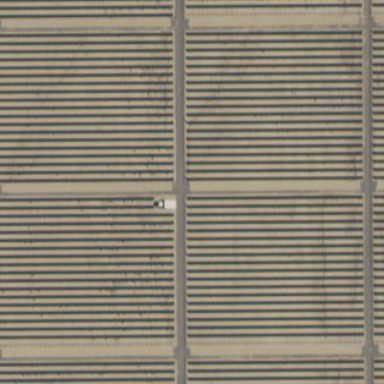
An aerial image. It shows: Solar power generator using photovoltaic panels.